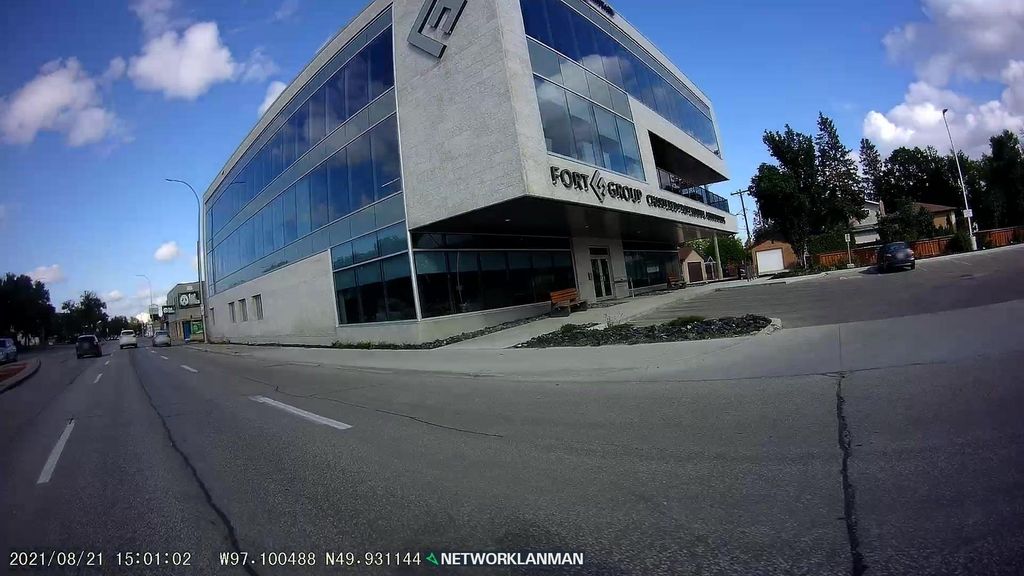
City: winnipeg